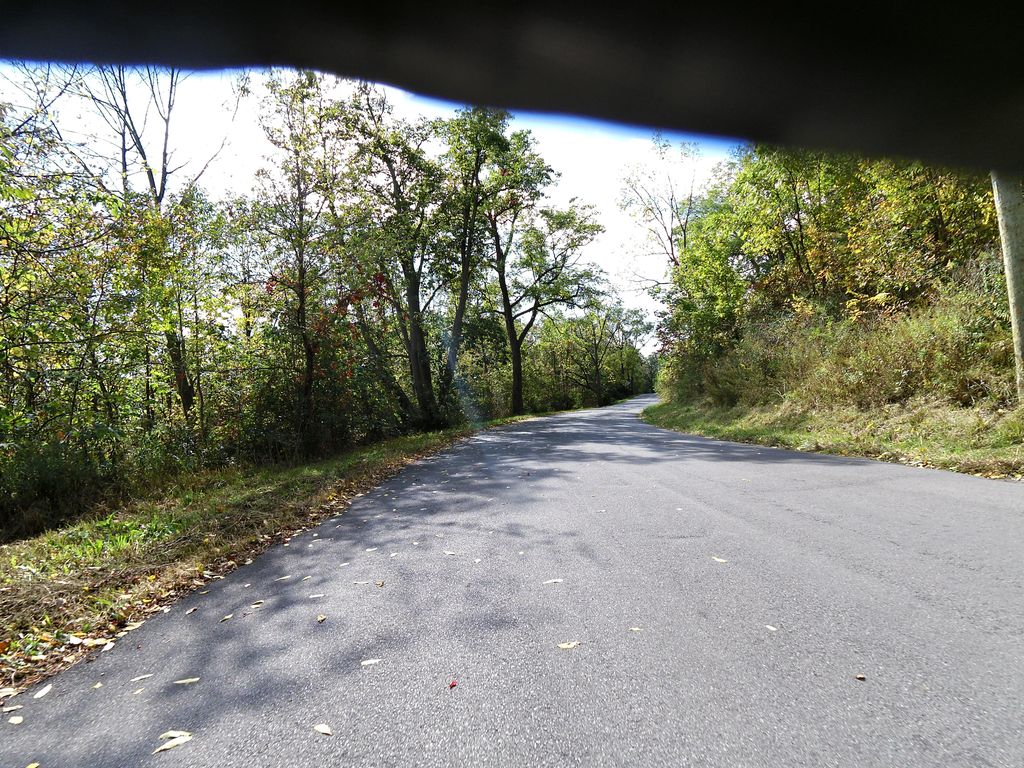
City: hamilton